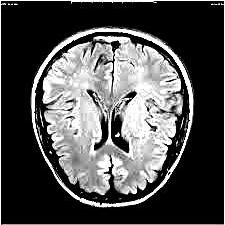
Label: notumor